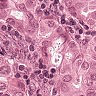
Metastatic tissue present: yes